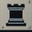
Piece: bR